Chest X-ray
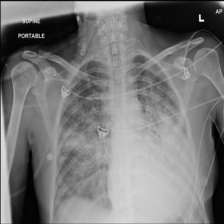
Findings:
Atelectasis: negative
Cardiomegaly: negative
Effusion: negative
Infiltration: negative
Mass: negative
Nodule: negative
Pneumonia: negative
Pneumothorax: negative
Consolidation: negative
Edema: negative
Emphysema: negative
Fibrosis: negative
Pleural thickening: negative
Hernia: negative